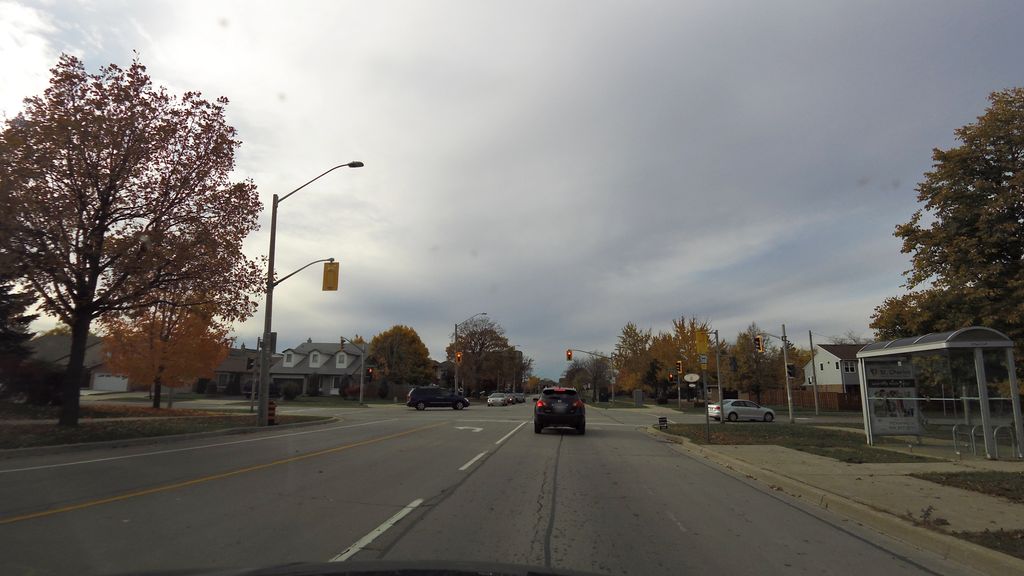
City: hamilton